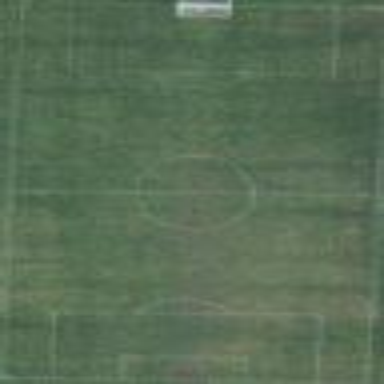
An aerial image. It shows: Soccer pitch for outdoor sports and leisure activities.